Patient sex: M
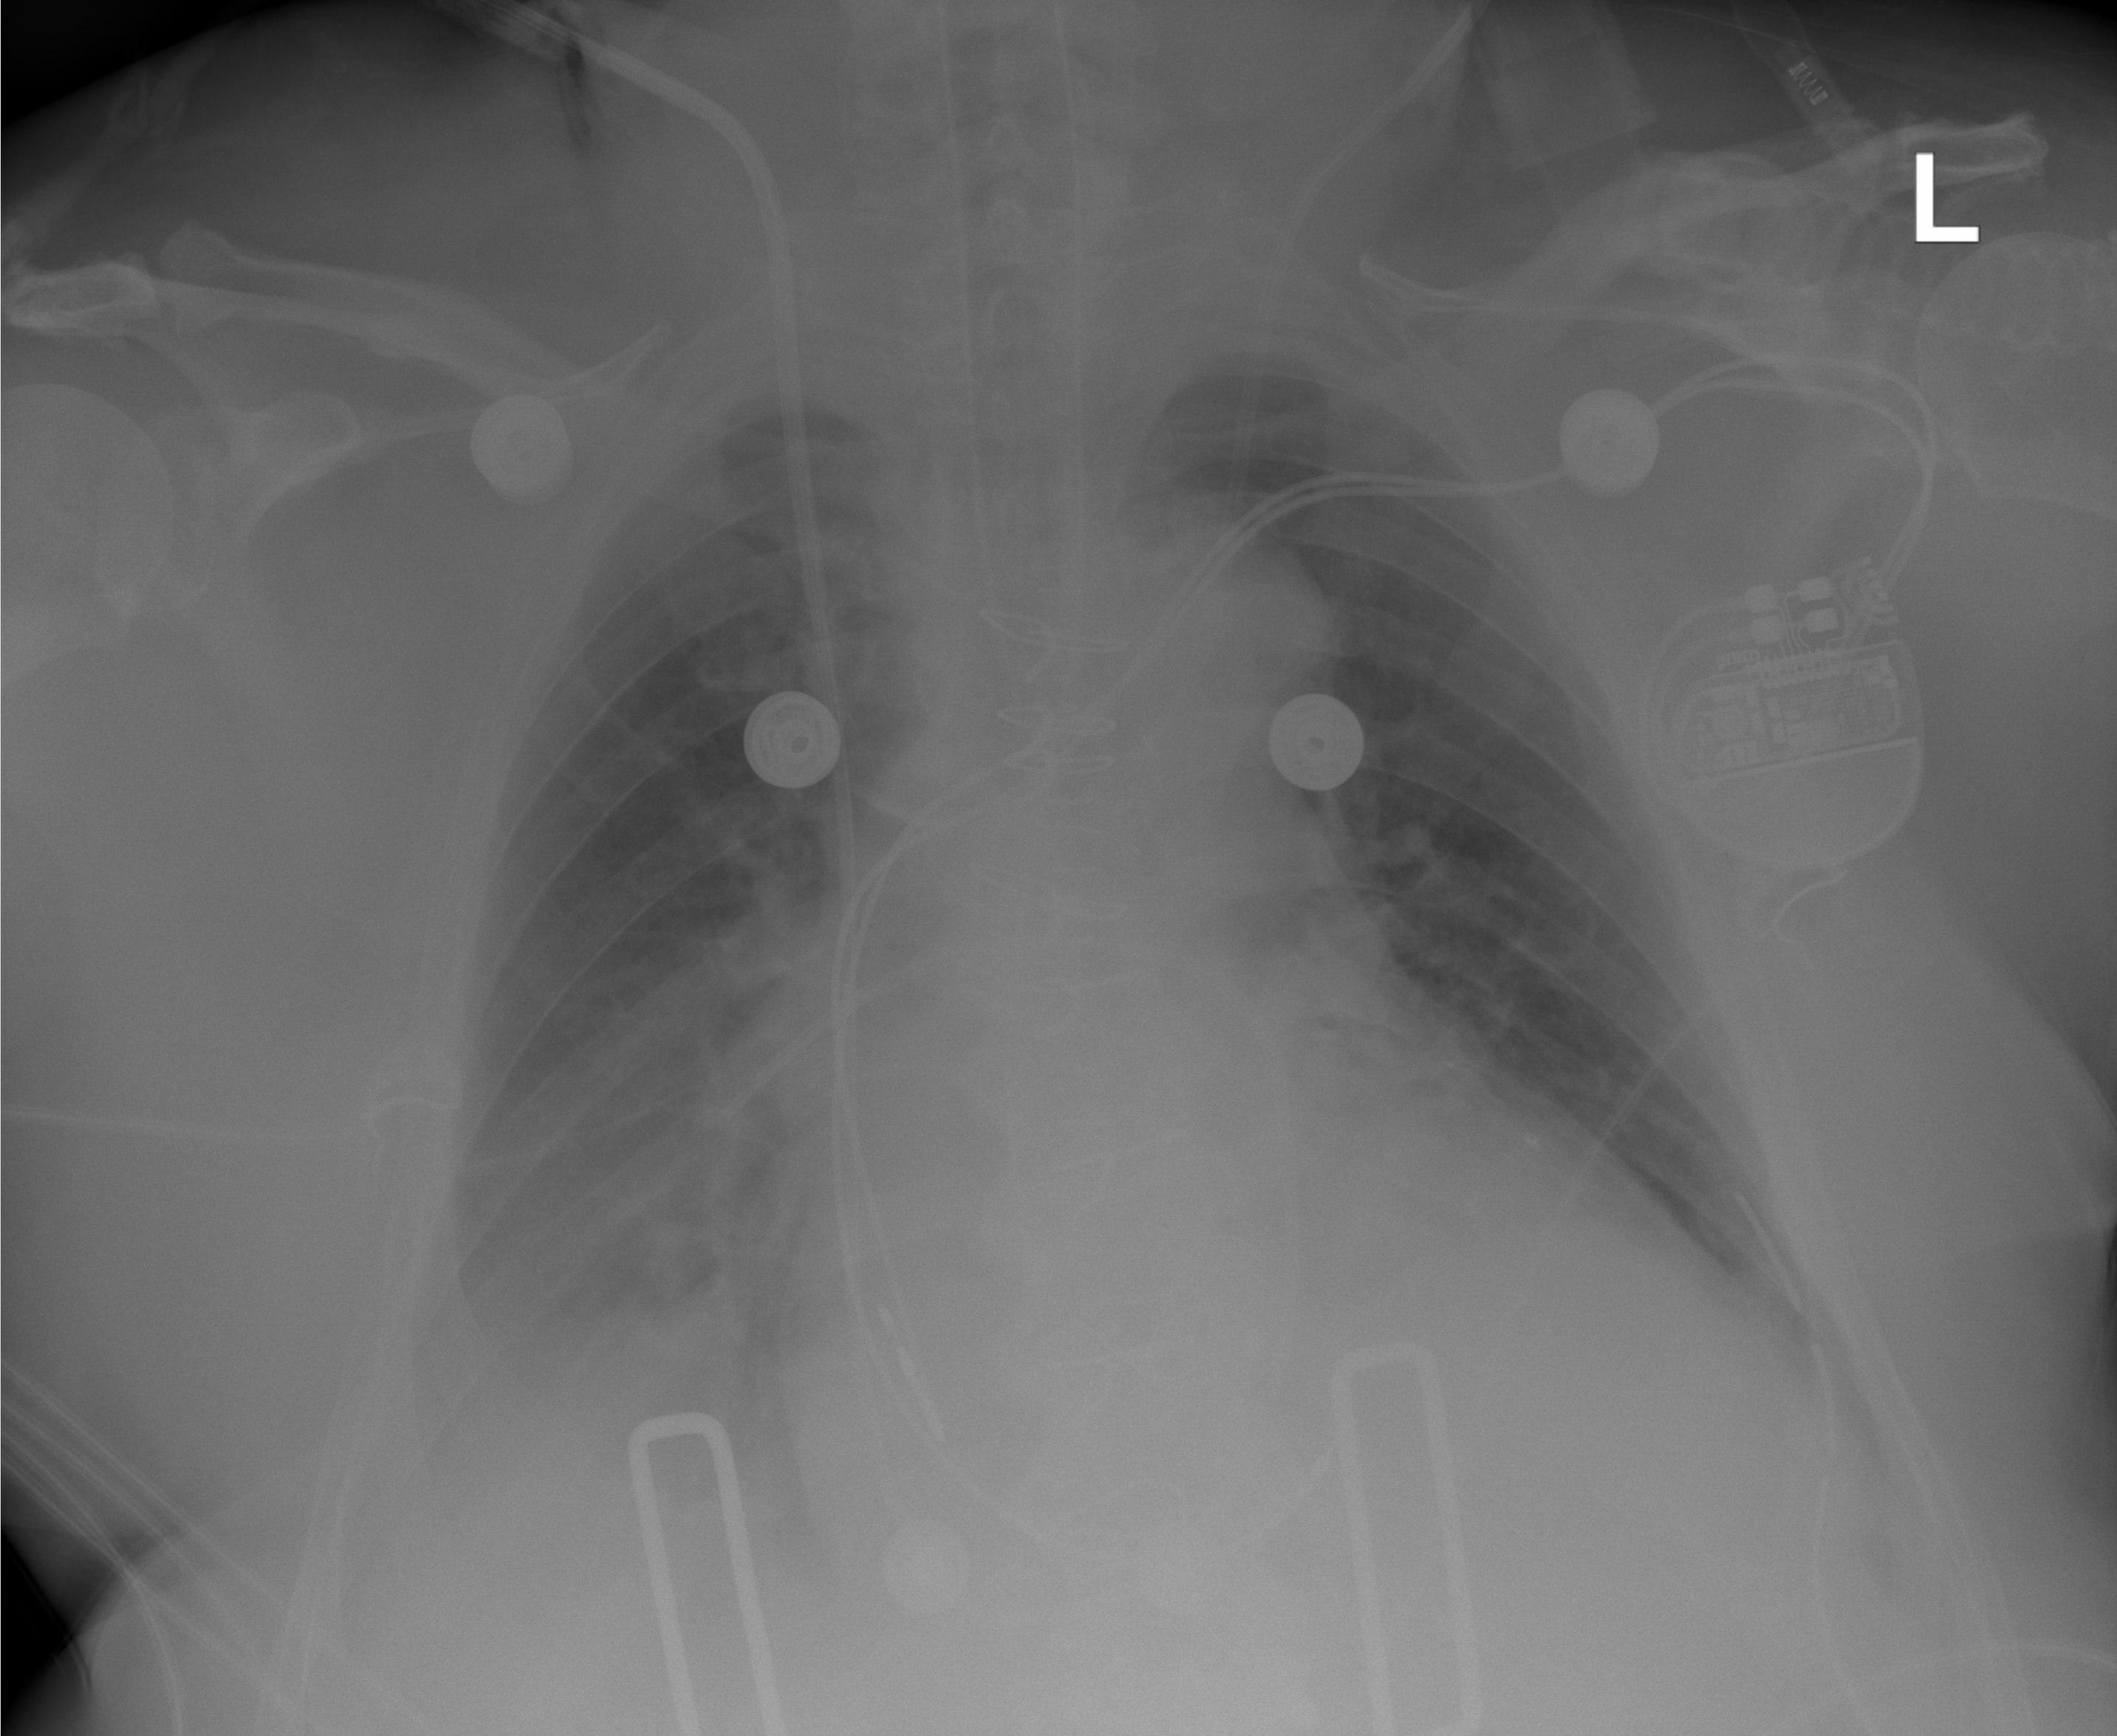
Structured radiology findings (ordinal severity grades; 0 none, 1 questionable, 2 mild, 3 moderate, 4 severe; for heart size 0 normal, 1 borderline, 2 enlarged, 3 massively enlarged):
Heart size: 0
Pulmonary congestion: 0
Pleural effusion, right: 2
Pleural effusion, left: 0
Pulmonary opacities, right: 0
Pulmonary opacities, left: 0
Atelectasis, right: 2
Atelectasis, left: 0